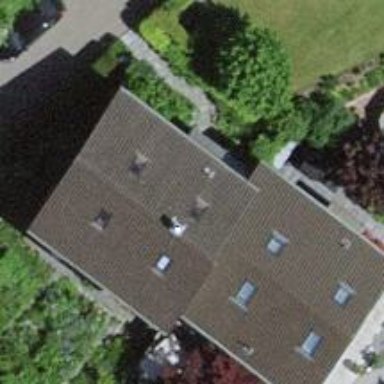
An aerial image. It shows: Semi-detached house.